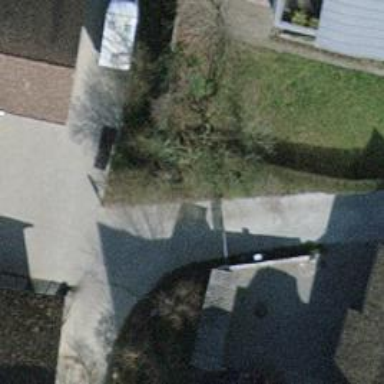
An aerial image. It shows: Gate.